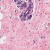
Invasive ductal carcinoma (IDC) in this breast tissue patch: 0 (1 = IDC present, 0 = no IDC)